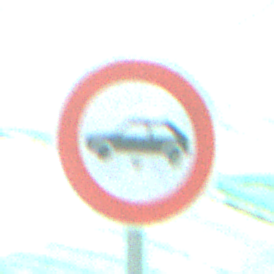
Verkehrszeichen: VerbotPersonenkraftwagen
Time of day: MorningAfternoon
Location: Roofed (Special)
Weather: PartlyCloudy
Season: NotSpecified
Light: Natural